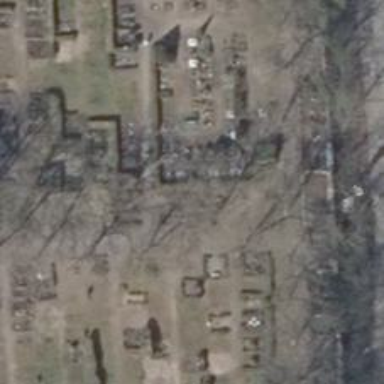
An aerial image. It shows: Sector in the cemetery.